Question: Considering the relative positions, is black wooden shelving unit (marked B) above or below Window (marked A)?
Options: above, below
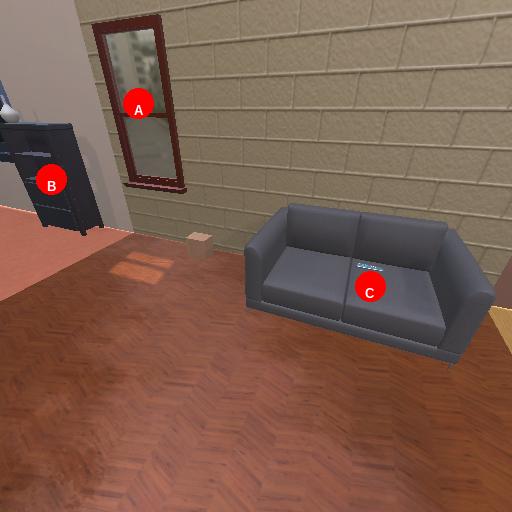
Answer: above